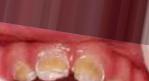
Condition: Caries